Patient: sex F, age 40
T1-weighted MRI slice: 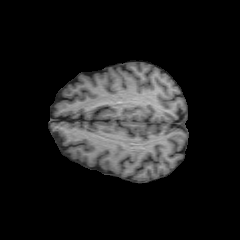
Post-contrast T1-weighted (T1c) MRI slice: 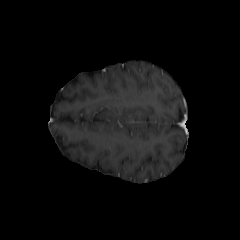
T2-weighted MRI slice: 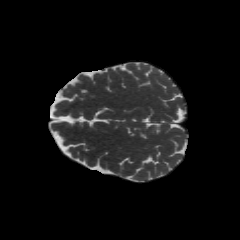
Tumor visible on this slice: no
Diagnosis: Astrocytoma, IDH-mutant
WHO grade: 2